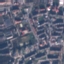
Label: Residential